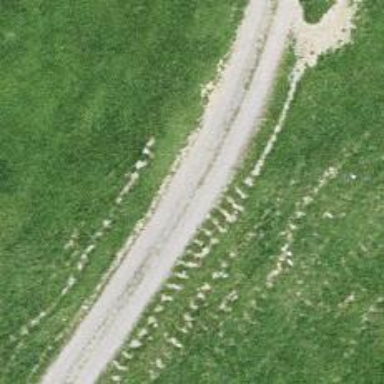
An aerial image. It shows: Asphalt track with grade1 surface.